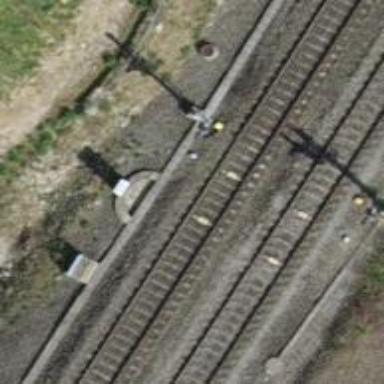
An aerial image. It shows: Railway signal.